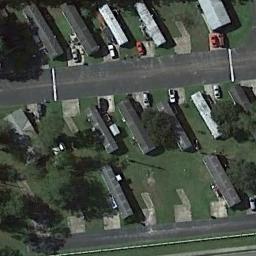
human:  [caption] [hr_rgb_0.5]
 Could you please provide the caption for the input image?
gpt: There are many buildings of different shapes and sizes in the mobile home parks .

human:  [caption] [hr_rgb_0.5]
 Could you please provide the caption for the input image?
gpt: There are nine mobile homes here .

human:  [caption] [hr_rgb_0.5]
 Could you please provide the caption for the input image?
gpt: The mobile home park has some neatly arranged mobile homes and trees on the grass and two roads go through the mobile home park .

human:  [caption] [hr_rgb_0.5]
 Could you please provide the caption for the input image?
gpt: The mobile home park is on the grass next to the road .

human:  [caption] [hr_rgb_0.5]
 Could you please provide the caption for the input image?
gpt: There are some buildings on green lawns on the mobile home park .